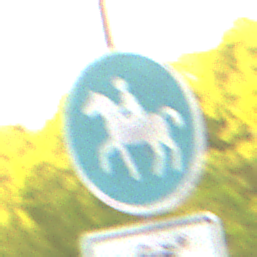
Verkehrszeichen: Reitweg
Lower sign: EinspurigeFahrzeugeFrei4
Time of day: SunriseSunset
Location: Outdoor (RoadRail)
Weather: Clear
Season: NotSpecified
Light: Natural